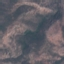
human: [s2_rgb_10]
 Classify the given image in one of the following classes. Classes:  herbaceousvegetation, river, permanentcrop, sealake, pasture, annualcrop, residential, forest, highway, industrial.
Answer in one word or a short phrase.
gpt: HerbaceousVegetation